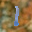
Label: 1